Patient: sex F, age 34
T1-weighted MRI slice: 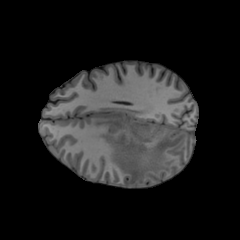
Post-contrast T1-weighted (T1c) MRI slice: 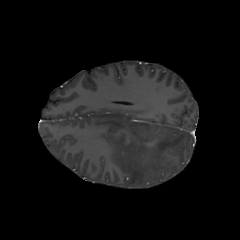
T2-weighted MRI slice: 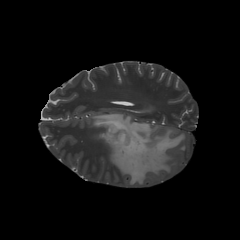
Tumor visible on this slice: yes
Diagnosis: Astrocytoma, IDH-mutant
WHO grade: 3